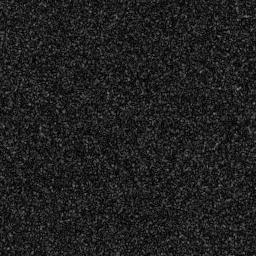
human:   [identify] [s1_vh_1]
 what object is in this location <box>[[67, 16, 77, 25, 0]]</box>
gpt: <ref>1 medium ship at the top right</ref>